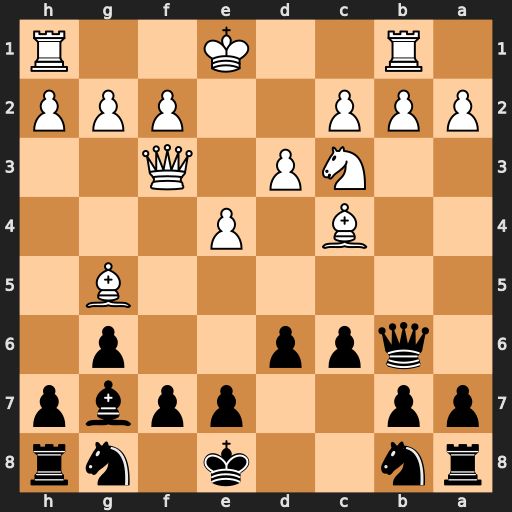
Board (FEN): rn2k1nr/pp2ppbp/1qpp2p1/6B1/2B1P3/2NP1Q2/PPP2PPP/1R2K2R
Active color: b
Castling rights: Kkq
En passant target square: -
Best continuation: Bxc3+ bxc3 Qxb1+ Kd2 Qxh1